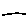
Label: line